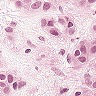
Metastatic tissue present: yes